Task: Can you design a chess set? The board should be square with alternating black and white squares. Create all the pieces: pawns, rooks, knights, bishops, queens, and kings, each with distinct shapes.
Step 4186:
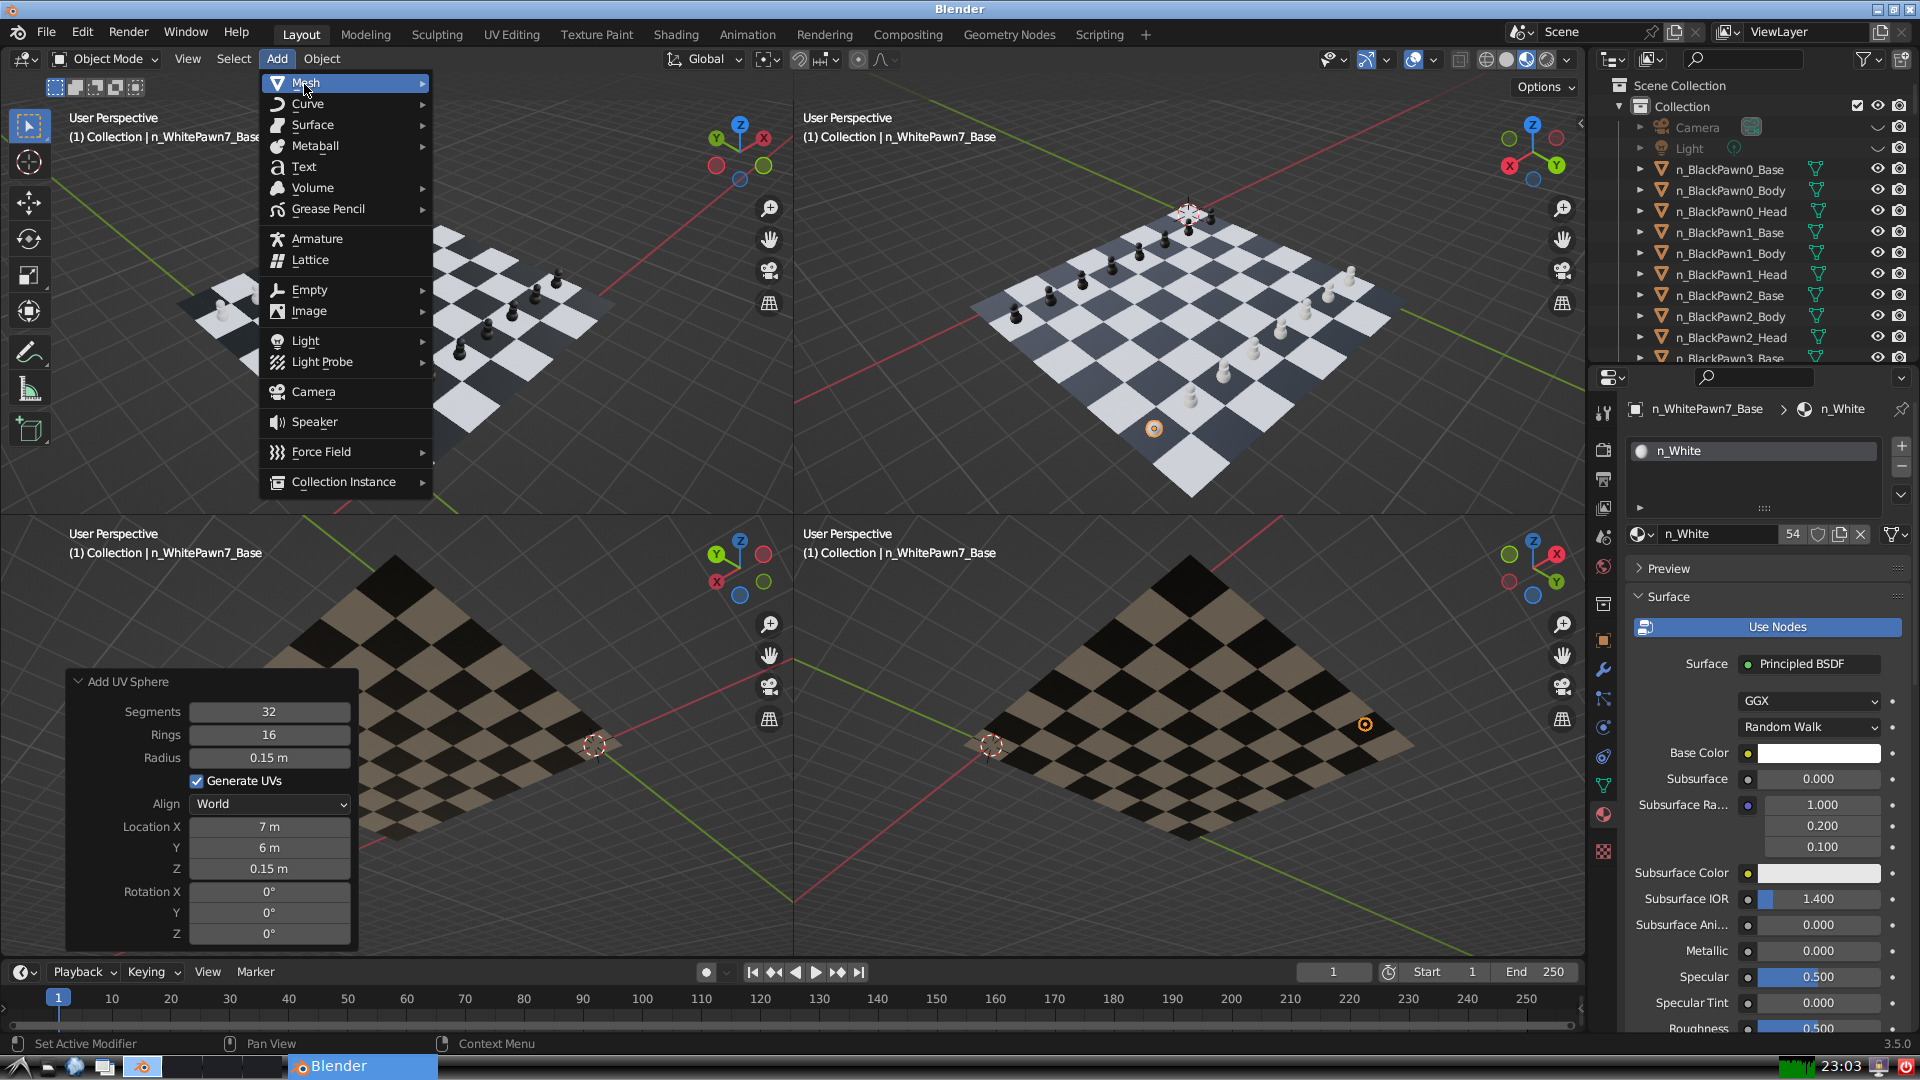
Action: {"mouse_move": [499, 187]}